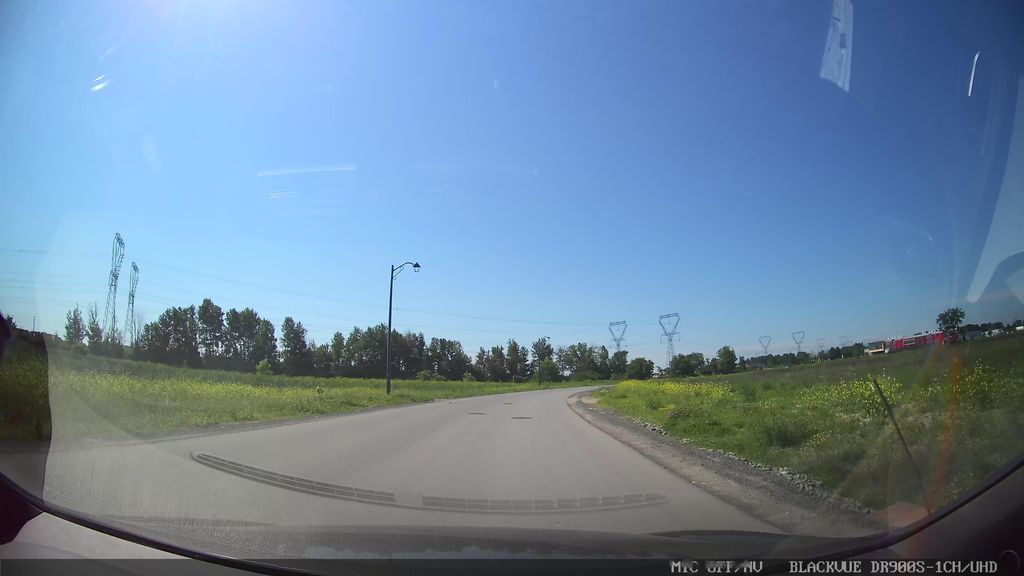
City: ottawa-gatineau